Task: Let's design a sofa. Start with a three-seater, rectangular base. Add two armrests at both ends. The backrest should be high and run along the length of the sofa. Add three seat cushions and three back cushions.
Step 420:
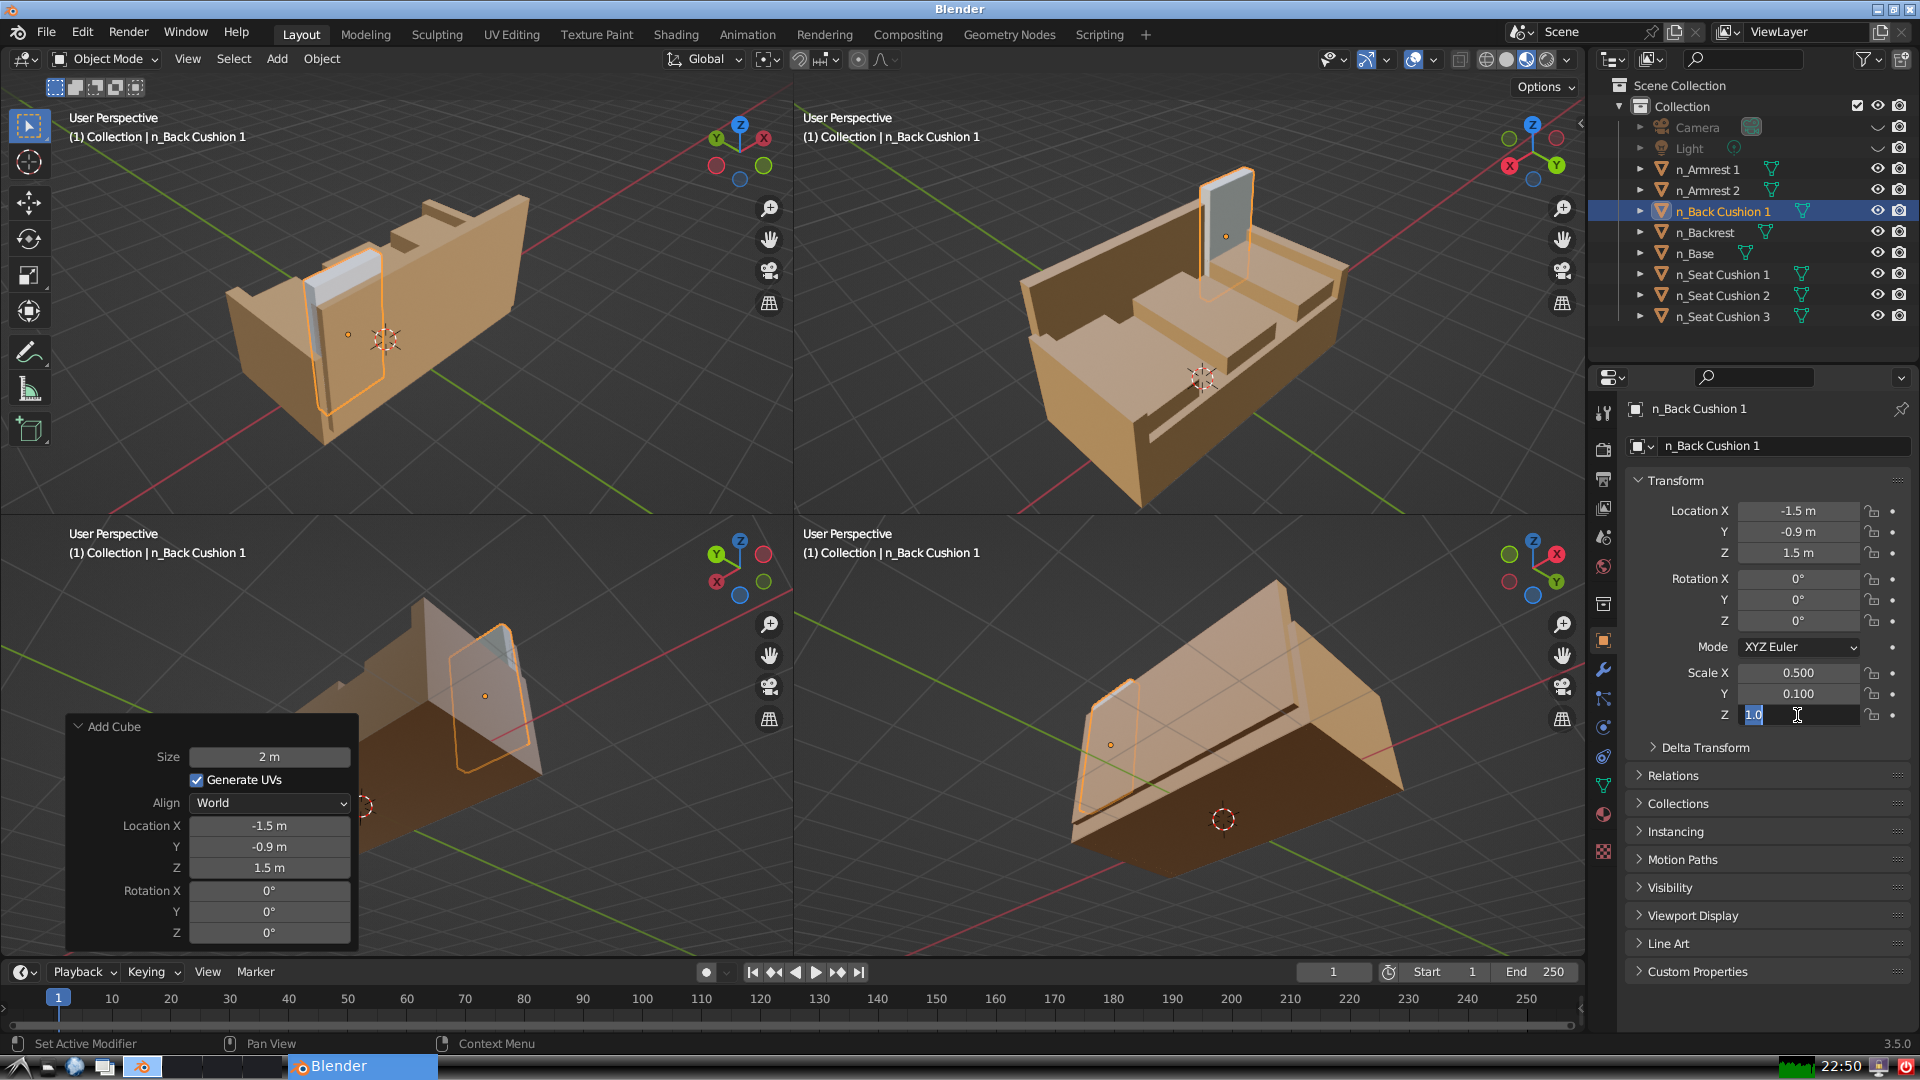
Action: input_text: 0.6